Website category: game
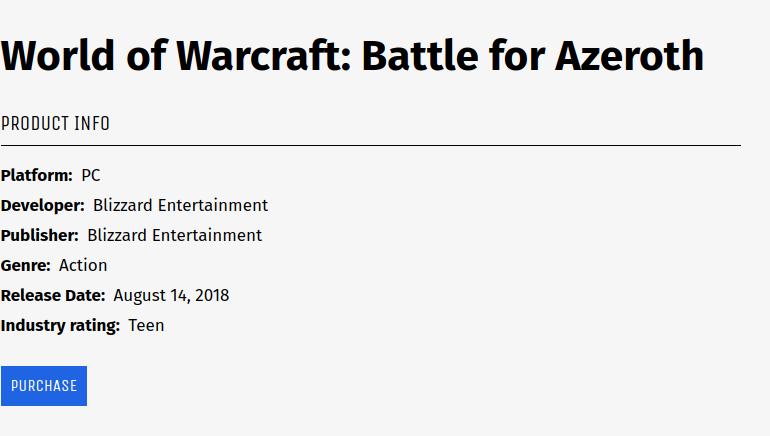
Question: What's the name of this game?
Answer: World of Warcraft: Battle for Azeroth

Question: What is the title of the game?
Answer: World of Warcraft: Battle for Azeroth

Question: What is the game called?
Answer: World of Warcraft: Battle for Azeroth

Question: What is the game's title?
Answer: World of Warcraft: Battle for Azeroth

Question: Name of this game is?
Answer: World of Warcraft: Battle for Azeroth

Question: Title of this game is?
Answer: World of Warcraft: Battle for Azeroth

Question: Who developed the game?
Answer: Blizzard Entertainment

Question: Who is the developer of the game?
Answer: Blizzard Entertainment

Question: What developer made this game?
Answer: Blizzard Entertainment

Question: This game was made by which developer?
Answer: Blizzard Entertainment

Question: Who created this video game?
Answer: Blizzard Entertainment

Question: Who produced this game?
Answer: Blizzard Entertainment

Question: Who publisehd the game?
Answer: Blizzard Entertainment

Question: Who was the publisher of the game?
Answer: Blizzard Entertainment

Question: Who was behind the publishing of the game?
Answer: Blizzard Entertainment

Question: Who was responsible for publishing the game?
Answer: Blizzard Entertainment

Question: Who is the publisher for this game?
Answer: Blizzard Entertainment

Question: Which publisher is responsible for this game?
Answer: Blizzard Entertainment

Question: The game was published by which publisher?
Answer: Blizzard Entertainment

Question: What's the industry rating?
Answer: Teen

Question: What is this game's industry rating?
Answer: Teen

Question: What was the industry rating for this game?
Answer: Teen

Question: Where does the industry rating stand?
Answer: Teen

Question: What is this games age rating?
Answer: Teen

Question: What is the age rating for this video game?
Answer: Teen

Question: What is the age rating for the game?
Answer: Teen

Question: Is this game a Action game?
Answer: yes

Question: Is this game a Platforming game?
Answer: no

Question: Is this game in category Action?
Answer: yes

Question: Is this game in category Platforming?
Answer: no

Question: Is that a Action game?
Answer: yes

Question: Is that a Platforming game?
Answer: no

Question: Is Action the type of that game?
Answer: yes

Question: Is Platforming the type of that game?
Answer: no

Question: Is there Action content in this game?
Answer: yes

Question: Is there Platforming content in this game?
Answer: no

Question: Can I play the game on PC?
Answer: yes

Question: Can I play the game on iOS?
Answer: no

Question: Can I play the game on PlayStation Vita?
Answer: no

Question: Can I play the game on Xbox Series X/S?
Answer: no

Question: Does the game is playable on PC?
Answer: yes

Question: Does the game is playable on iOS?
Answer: no

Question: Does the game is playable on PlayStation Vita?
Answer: no

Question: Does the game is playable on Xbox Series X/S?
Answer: no

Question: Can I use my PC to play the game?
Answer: yes

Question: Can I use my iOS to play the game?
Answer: no

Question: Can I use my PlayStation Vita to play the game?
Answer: no

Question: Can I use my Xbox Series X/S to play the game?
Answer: no

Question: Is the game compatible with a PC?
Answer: yes

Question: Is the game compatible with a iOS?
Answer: no

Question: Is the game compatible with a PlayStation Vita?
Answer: no

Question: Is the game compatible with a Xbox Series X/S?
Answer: no